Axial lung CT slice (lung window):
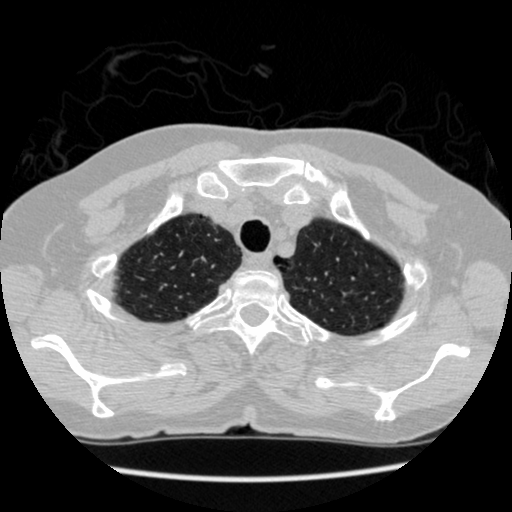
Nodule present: no